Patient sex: M
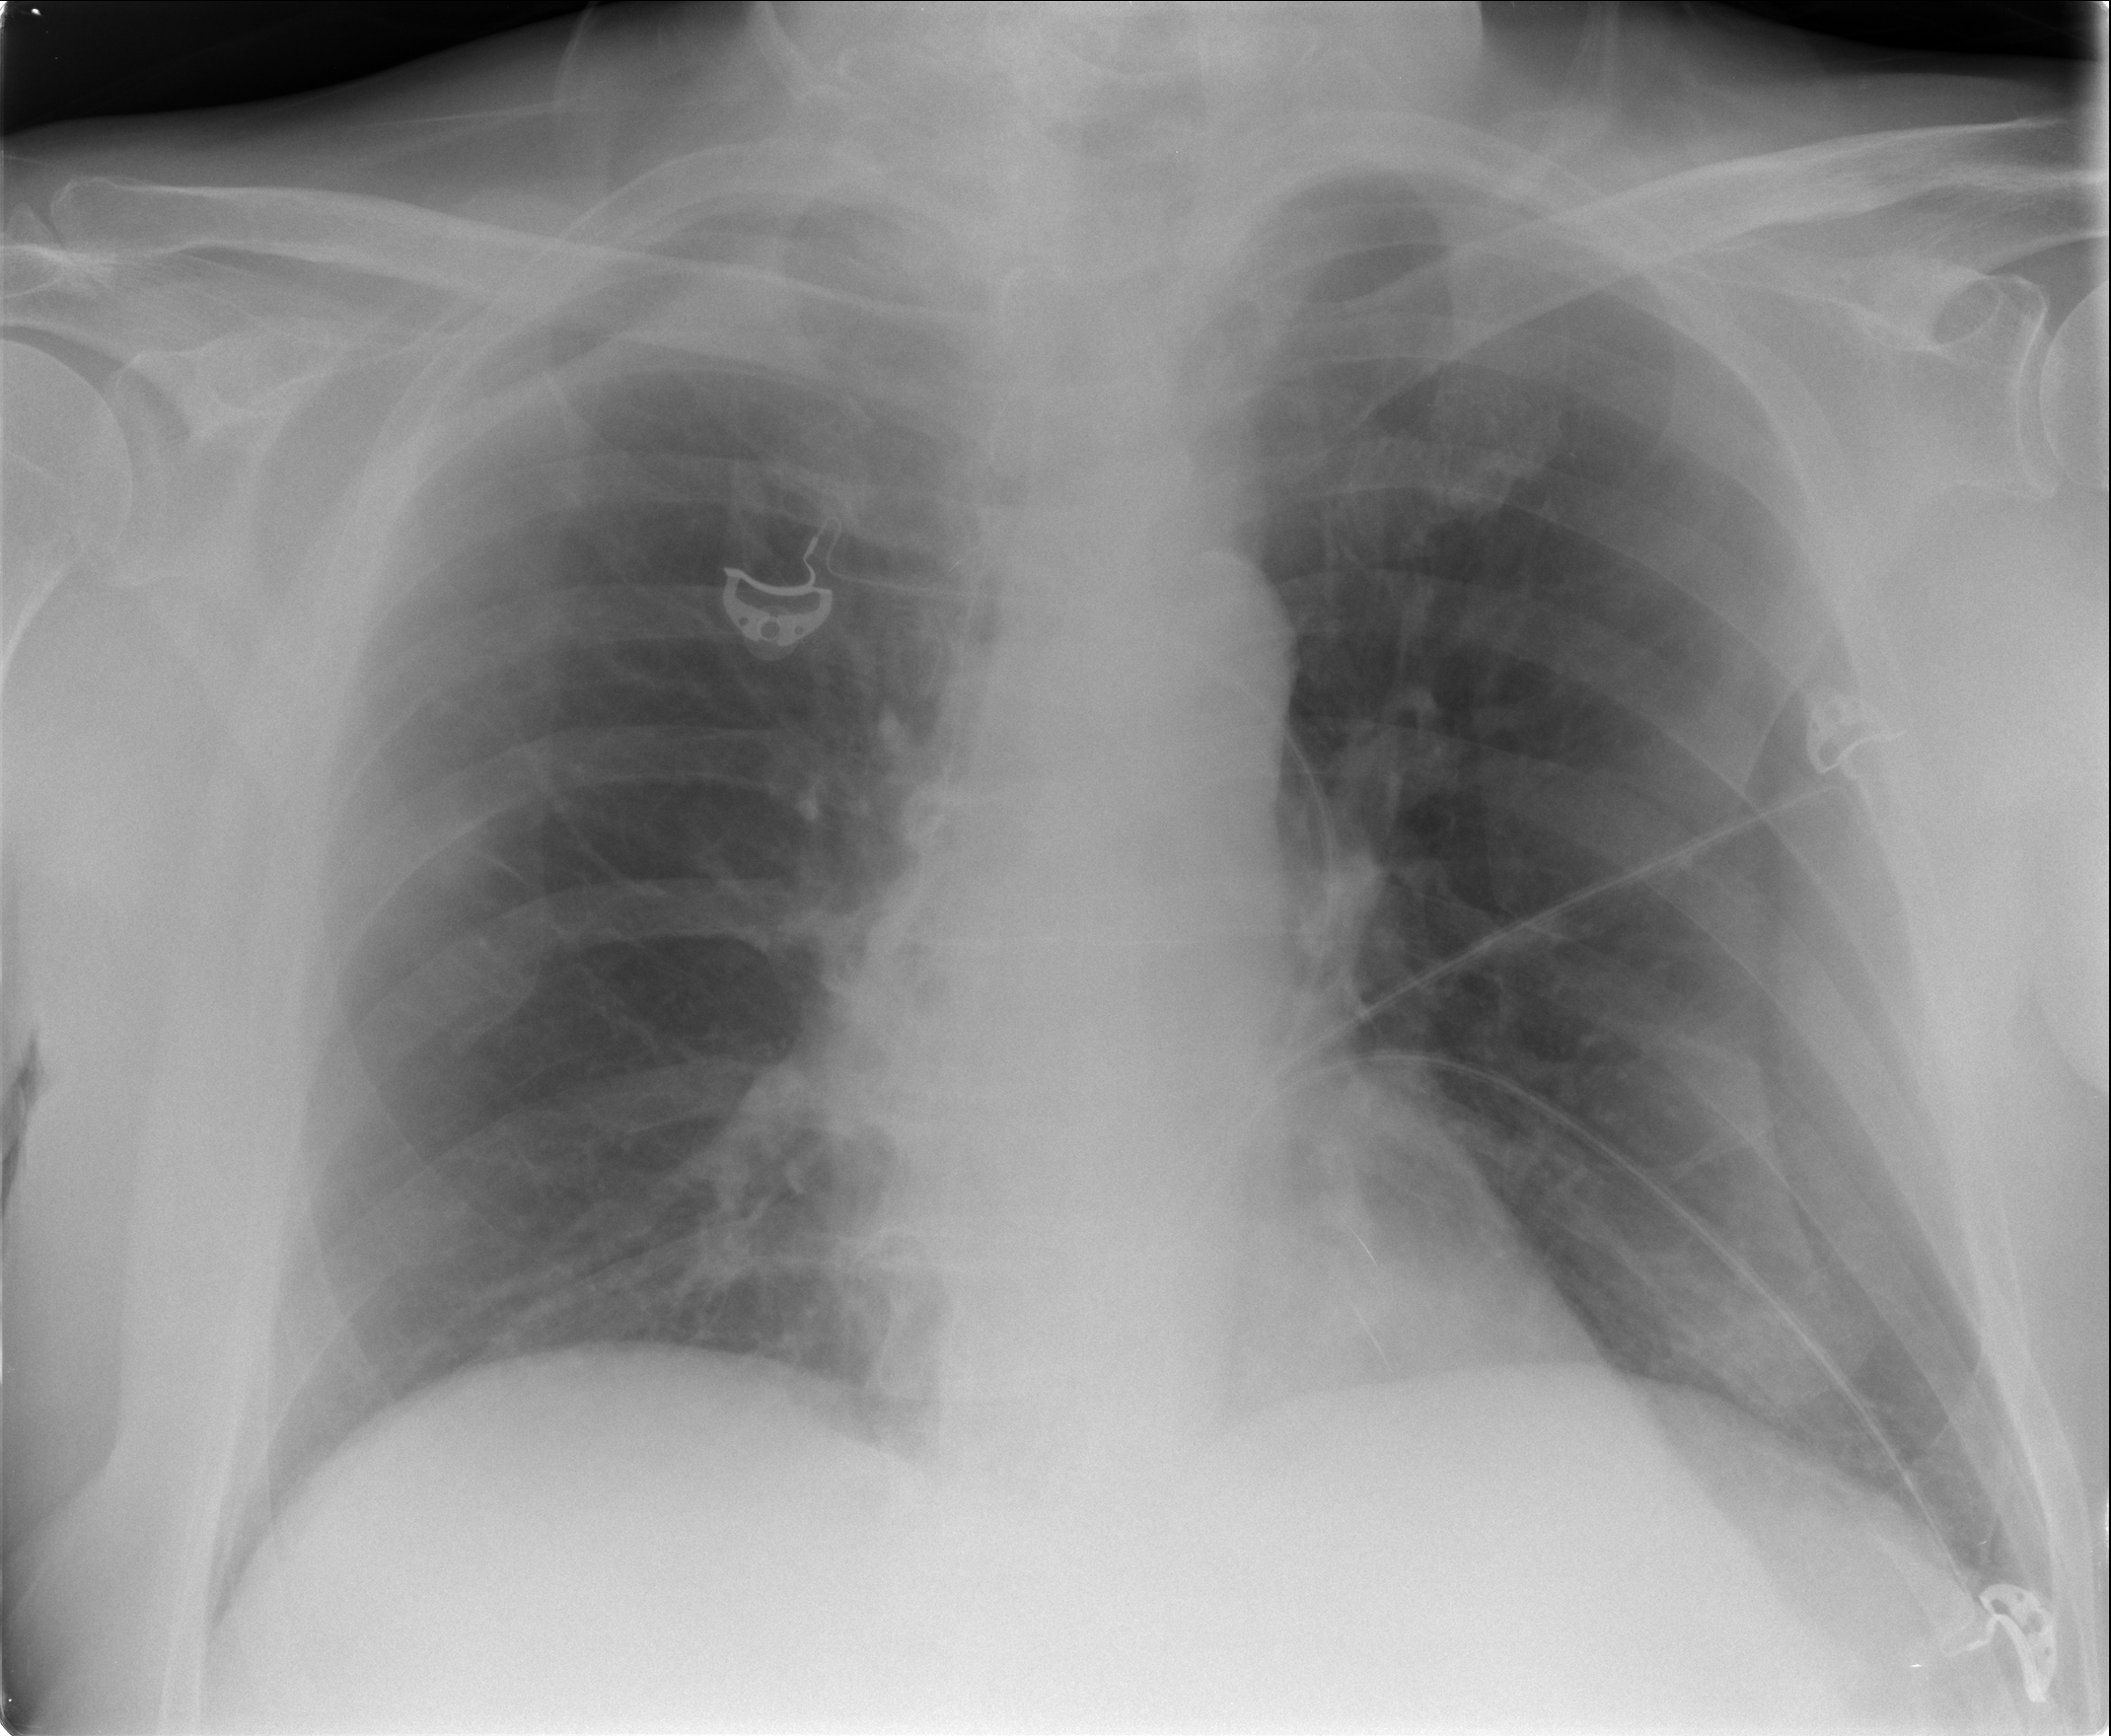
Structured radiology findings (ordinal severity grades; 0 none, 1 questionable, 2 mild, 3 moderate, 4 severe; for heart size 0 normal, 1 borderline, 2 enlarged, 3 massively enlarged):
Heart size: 0
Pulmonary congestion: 1
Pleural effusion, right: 0
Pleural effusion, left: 0
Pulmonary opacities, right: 0
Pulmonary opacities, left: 0
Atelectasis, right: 0
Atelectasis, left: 0